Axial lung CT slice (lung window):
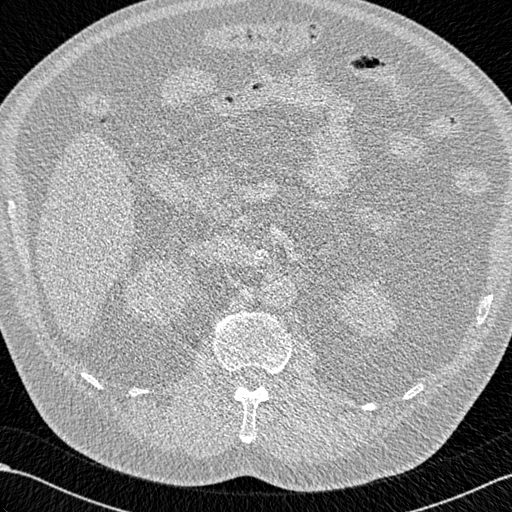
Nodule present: no